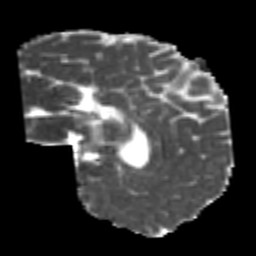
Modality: MD
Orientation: sagittal
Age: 22
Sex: male
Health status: healthy
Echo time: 0.074 s